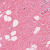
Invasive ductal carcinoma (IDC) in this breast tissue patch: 0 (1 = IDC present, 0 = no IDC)